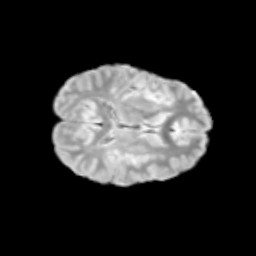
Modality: T2w
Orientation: axial
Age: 9
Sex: male
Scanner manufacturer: siemens
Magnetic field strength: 3 T
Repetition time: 3.8 s
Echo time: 0.07 s